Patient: sex M, age 69
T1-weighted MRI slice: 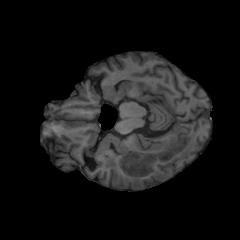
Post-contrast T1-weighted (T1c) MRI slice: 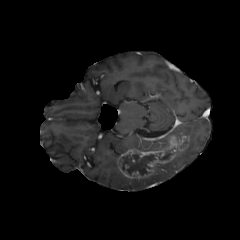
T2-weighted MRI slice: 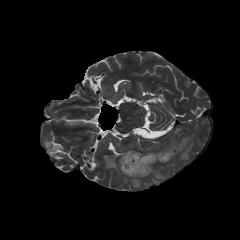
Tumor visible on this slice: yes
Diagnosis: Glioblastoma, IDH-wildtype
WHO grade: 4